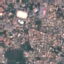
Land use / land cover: Residential